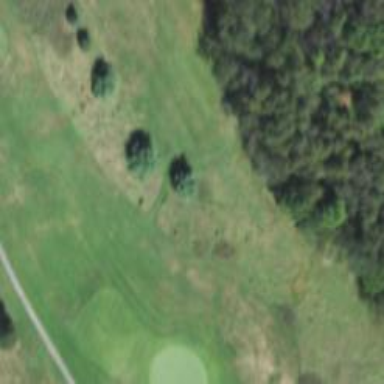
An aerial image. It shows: Pathway for golfing.